Aerial crown-view tile of a tropical tree (Barro Colorado Island, Panama), acquired 20240611:
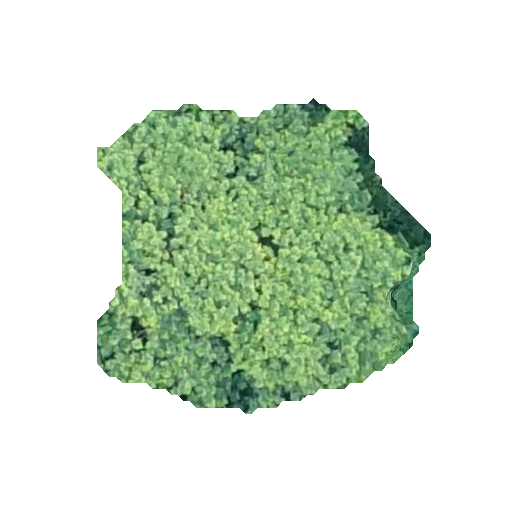
Species: Inga thibaudiana
GBIF accepted scientific name: Inga thibaudiana
Crown area: 125.781 m²